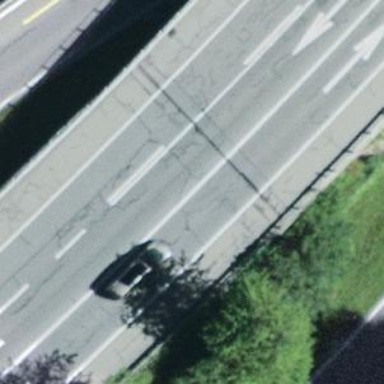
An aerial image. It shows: Asphalt motorway.